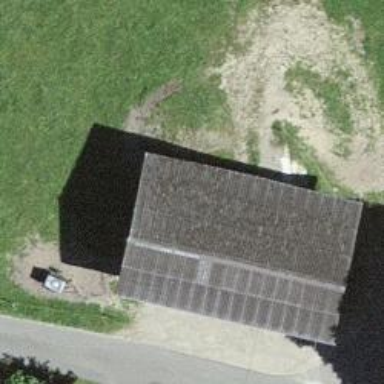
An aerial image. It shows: Shed building.